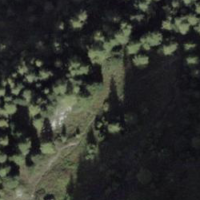
EUNIS habitat code: 23
Species observed at this site:
Astrantia major